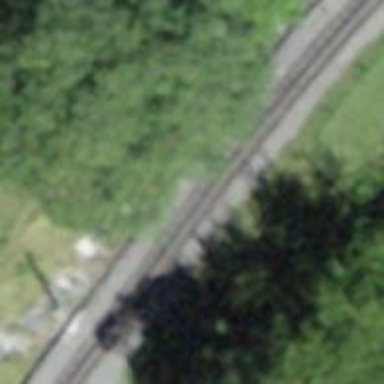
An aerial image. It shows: Narrow-gauge railway track with 1 electrified contact line.